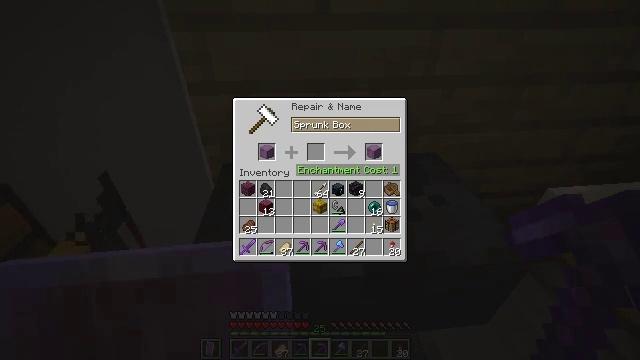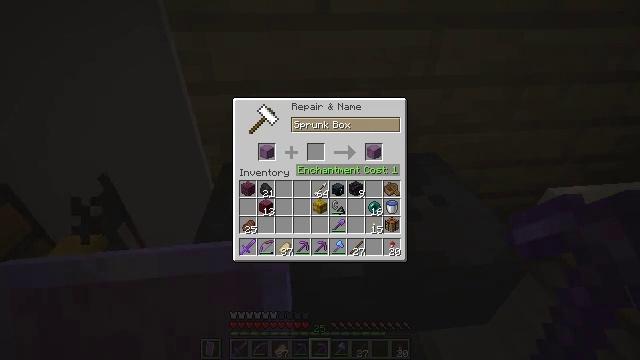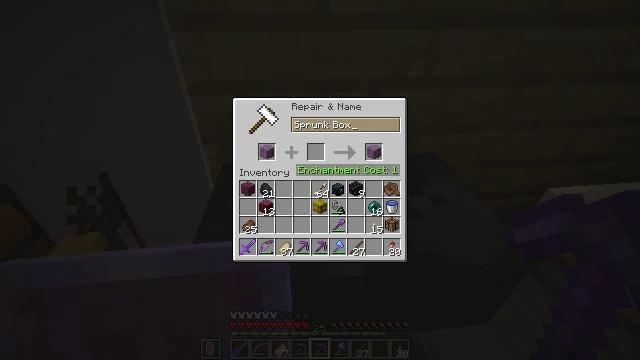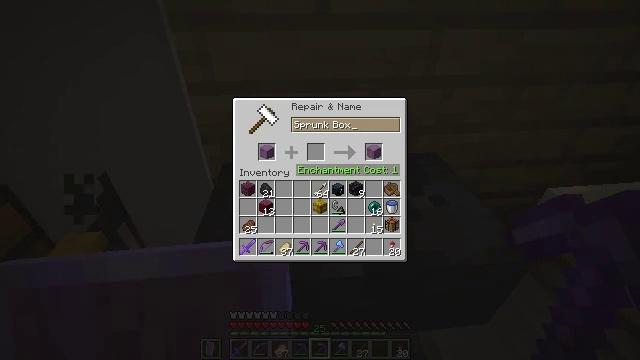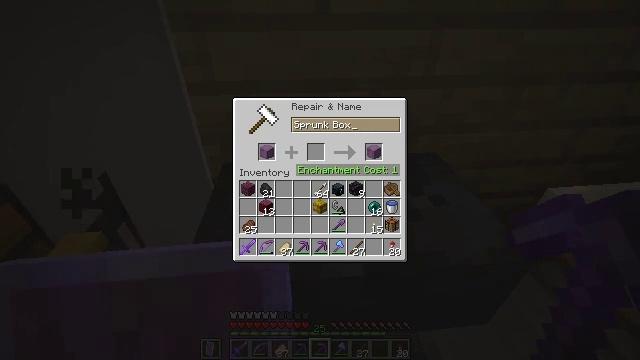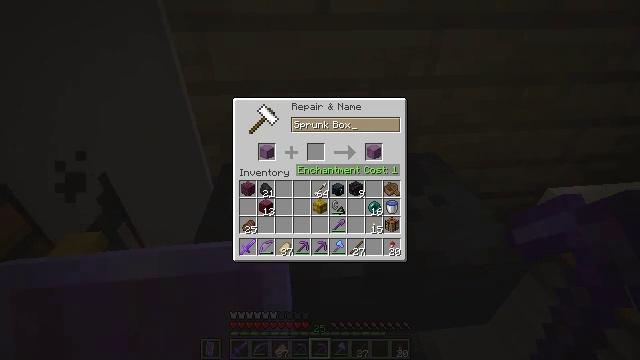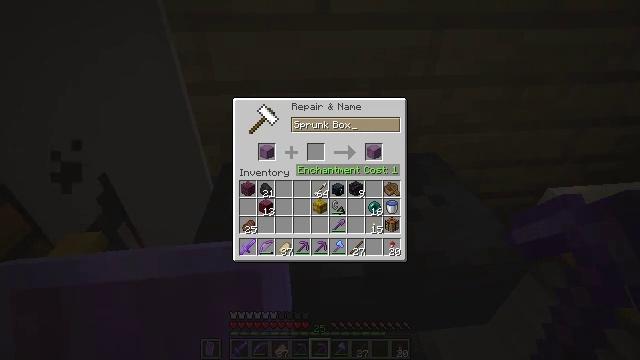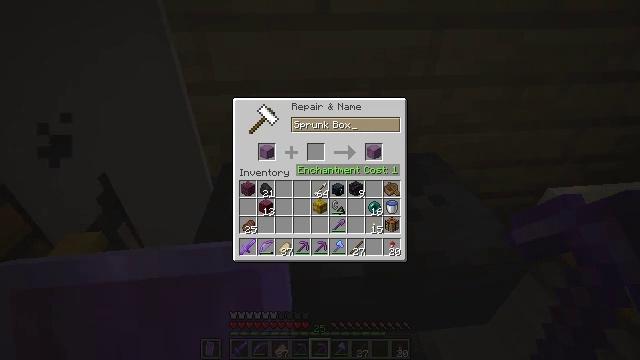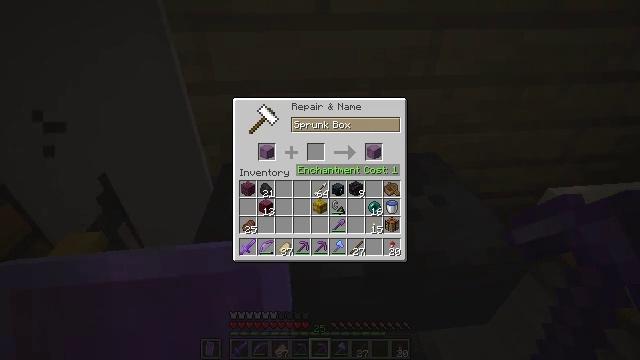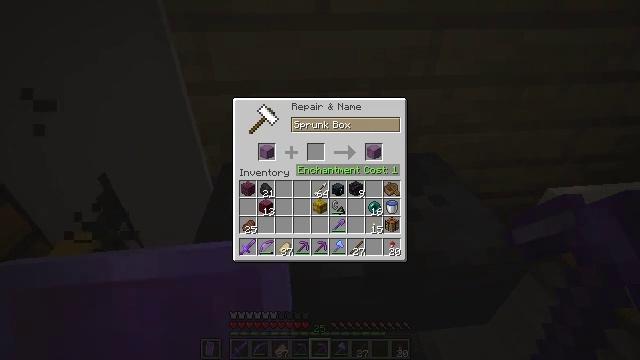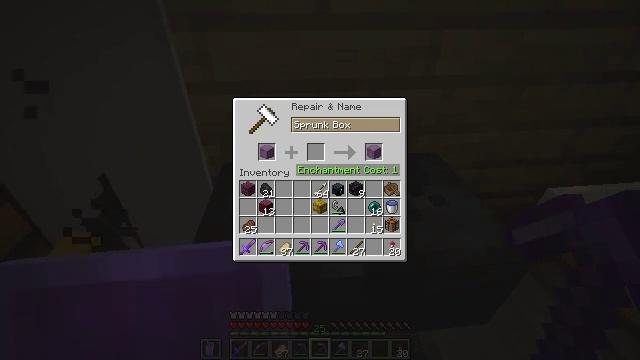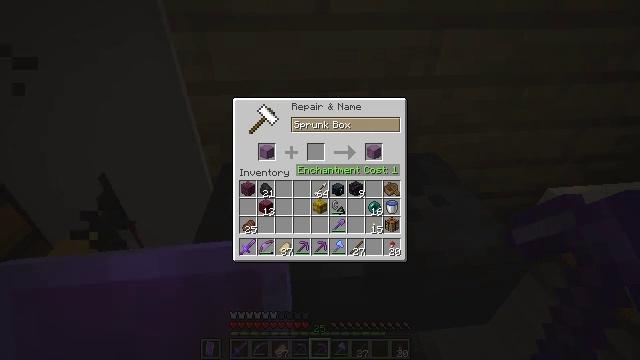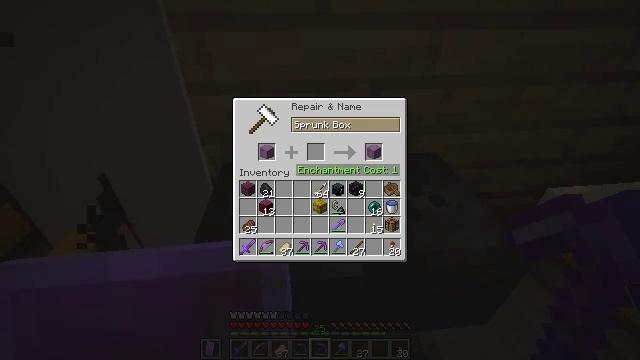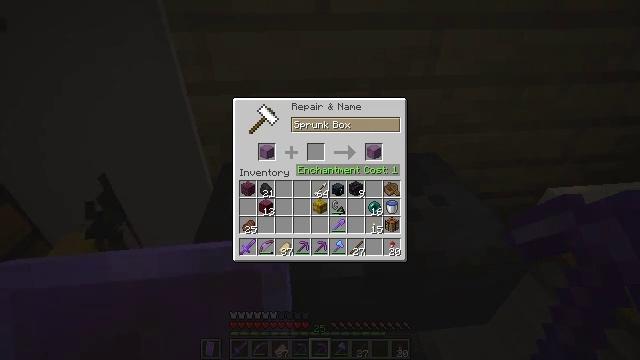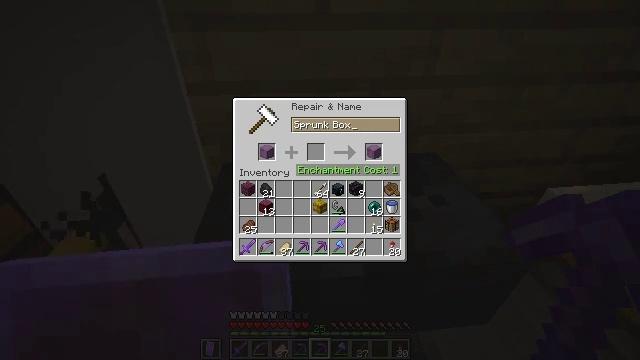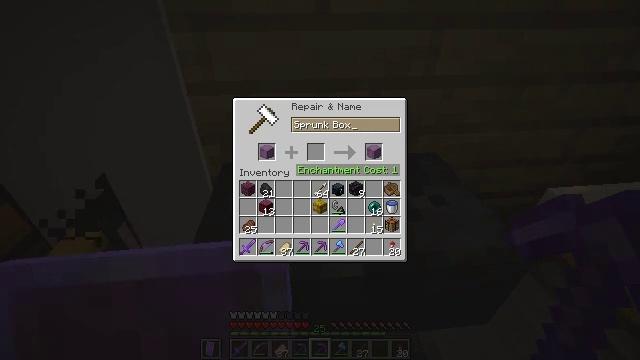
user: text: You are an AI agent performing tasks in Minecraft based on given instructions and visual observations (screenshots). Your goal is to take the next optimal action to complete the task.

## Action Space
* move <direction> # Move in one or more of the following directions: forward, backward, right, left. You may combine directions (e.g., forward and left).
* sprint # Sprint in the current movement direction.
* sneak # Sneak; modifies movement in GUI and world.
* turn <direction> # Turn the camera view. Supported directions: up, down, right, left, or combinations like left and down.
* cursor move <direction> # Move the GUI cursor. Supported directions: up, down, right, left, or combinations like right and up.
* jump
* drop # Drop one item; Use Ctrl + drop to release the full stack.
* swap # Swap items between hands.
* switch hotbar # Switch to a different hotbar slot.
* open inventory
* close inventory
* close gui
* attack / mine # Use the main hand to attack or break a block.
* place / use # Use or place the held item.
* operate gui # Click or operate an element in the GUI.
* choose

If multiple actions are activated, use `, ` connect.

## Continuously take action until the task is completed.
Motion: motion action
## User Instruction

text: Use resources to craft magenta dye.
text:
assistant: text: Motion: turn left and down
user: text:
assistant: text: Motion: turn left and down
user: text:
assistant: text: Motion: turn left and down
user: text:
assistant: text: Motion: turn left and down
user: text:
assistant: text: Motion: no_op
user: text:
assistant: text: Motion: no_op
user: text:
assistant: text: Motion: no_op
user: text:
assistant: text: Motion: no_op
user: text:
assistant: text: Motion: no_op
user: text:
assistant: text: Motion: no_op
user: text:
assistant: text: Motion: no_op
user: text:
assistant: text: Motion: no_op
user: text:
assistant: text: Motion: no_op
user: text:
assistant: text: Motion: no_op
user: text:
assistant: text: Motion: no_op
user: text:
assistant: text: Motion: no_op
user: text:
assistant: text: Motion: no_op
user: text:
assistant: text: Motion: no_op
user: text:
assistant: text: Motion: no_op
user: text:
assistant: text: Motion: no_op
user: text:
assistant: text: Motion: no_op
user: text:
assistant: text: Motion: no_op
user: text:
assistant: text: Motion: no_op
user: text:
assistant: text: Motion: no_op
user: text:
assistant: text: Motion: no_op
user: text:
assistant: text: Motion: no_op
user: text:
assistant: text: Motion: no_op
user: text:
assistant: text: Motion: no_op
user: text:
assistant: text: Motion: no_op
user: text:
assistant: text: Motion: no_op